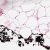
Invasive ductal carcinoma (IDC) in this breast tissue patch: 0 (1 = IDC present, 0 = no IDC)